Lunar surface albedo tile
Center latitude: 15.238
Center longitude: -29.36
Resolution (meters per pixel, mean): 164.51
Tile area (km^2): 28028.69
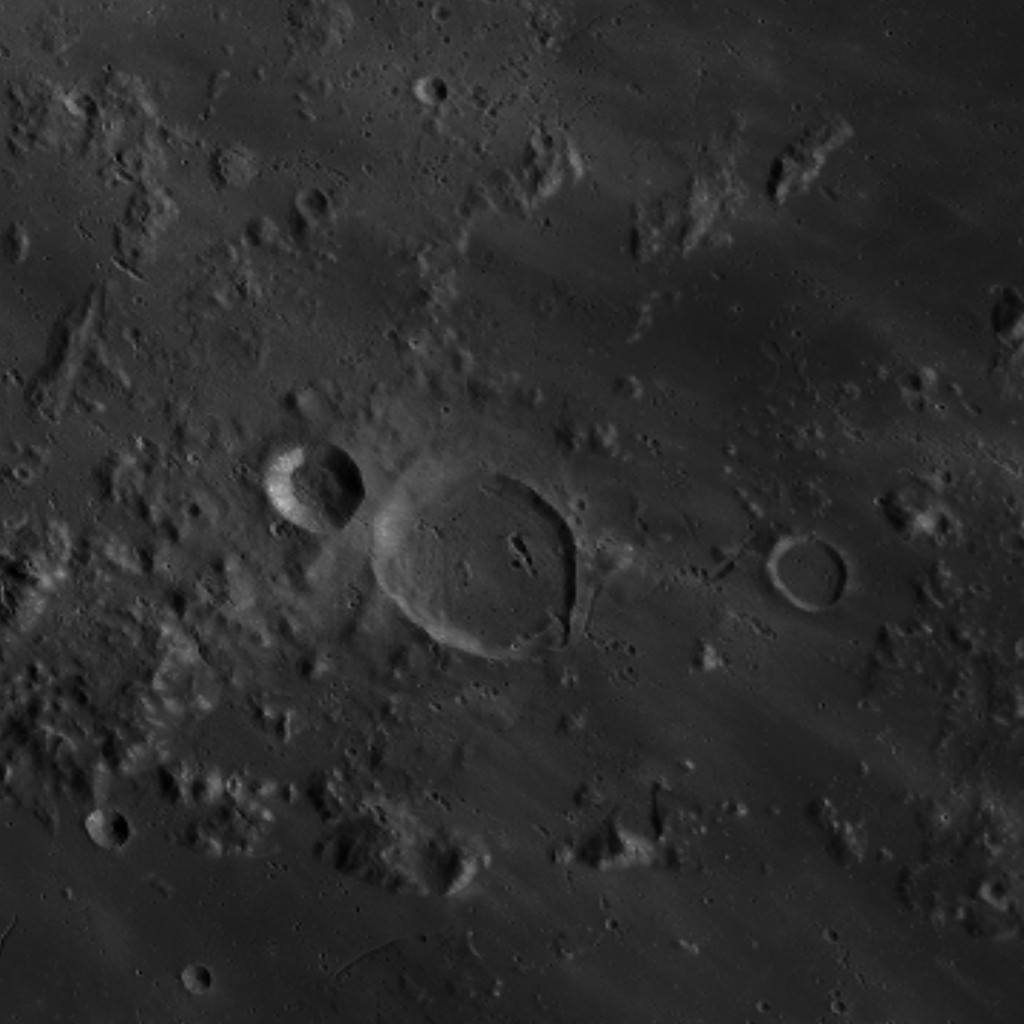